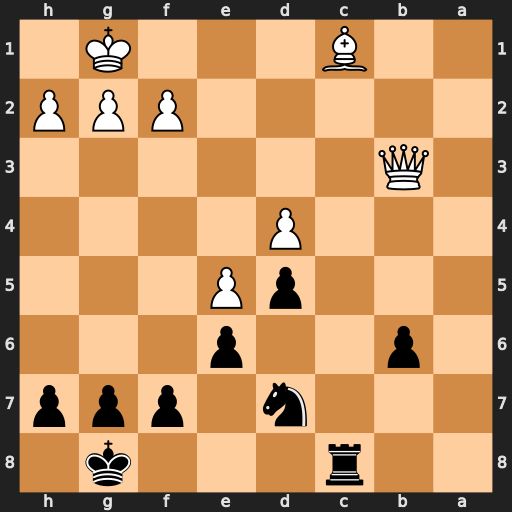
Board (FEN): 2r3k1/3n1ppp/1p2p3/3pP3/3P4/1Q6/5PPP/2B3K1
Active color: b
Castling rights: -
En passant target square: -
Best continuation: Rxc1+ Qd1 Rxd1#